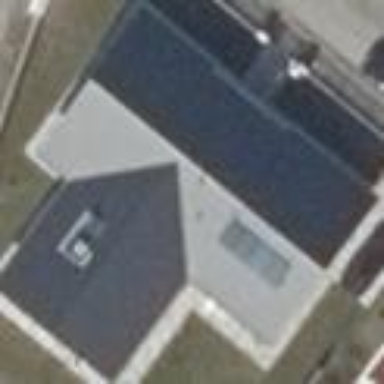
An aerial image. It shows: Detached building.